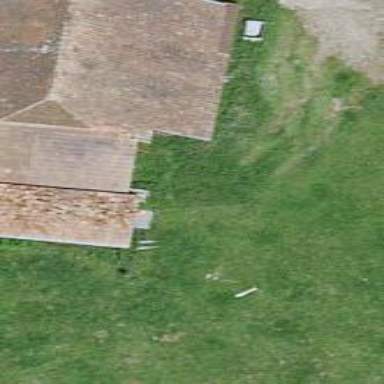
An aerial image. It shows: Rural barn.